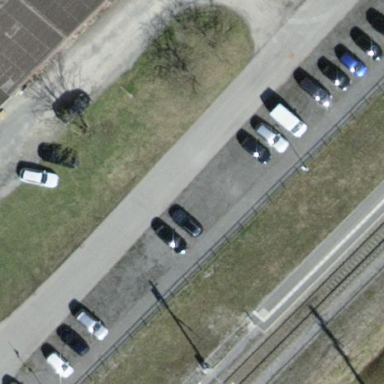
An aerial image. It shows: Street side parking area.